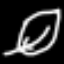
Label: leaf